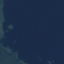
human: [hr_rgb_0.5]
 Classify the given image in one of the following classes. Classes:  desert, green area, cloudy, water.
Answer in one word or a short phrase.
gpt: water